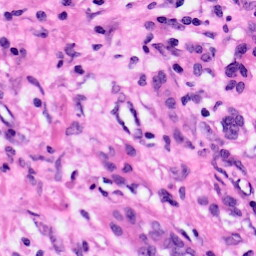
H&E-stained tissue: Pancreatic